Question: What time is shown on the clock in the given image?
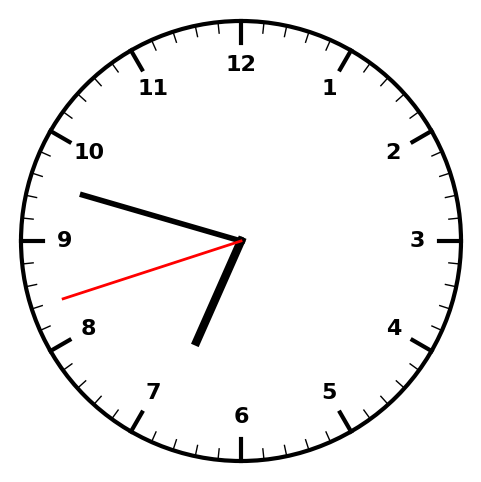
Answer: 06:47:42